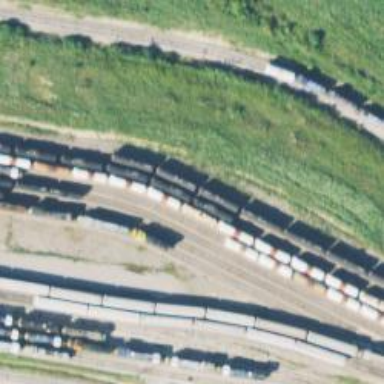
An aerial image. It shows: Railway yard in service.